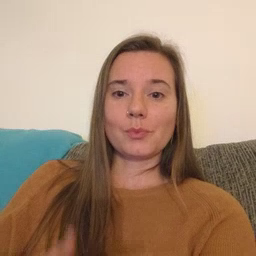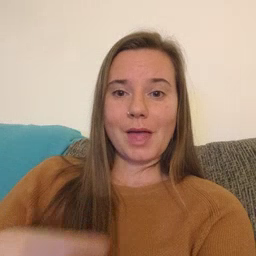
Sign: white